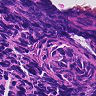
Metastatic tissue present: no